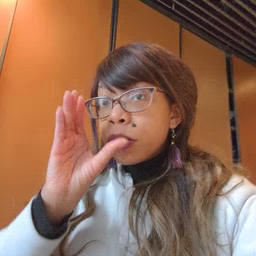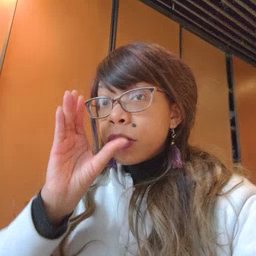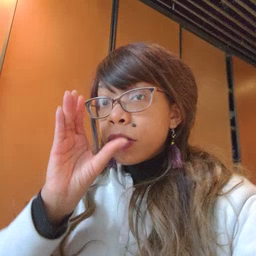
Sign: drink